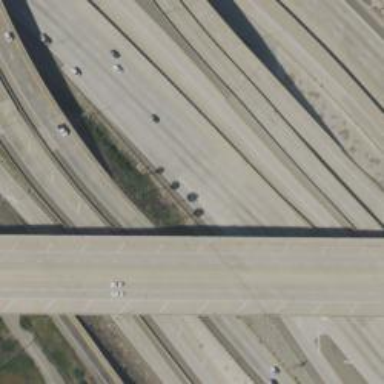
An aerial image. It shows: Motorway.